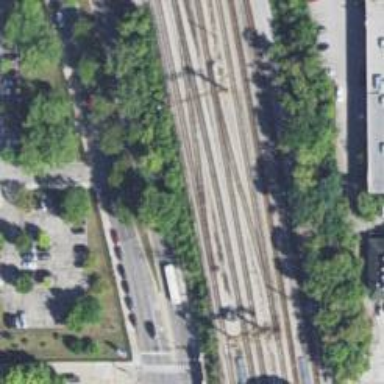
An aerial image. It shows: Rail on embankment with electrified contact lines.